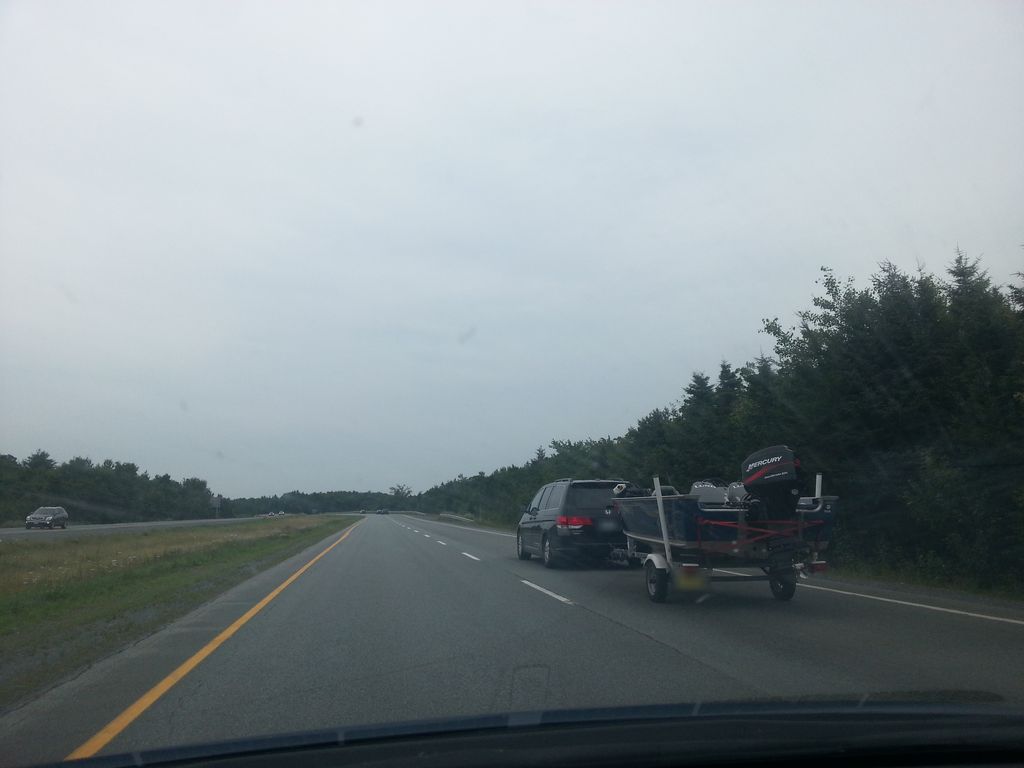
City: halifax